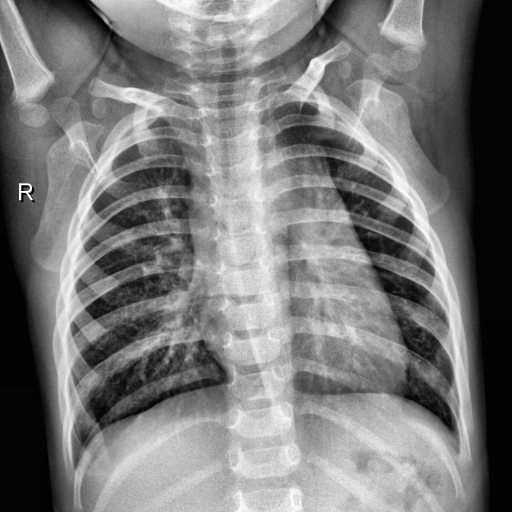
Finding: NORMAL